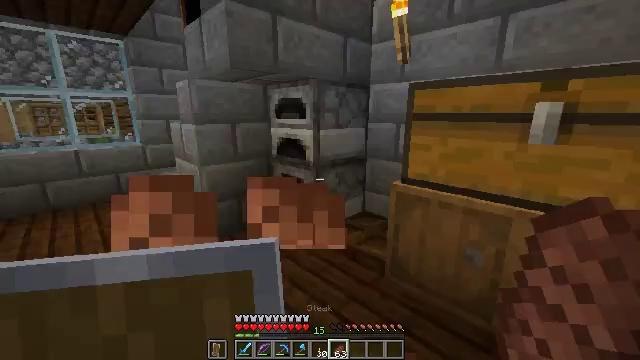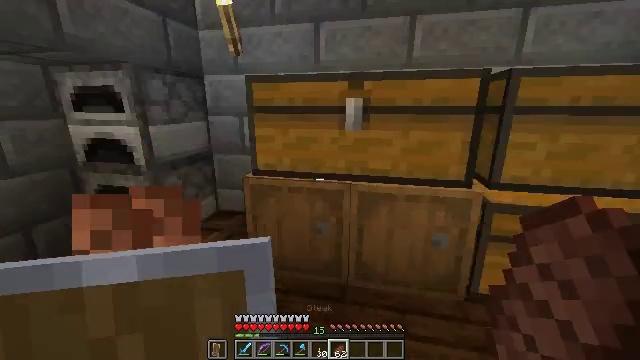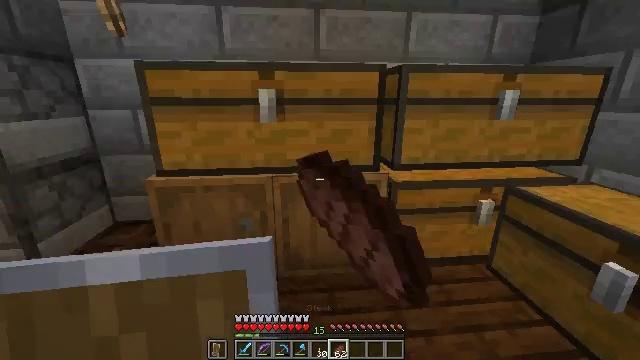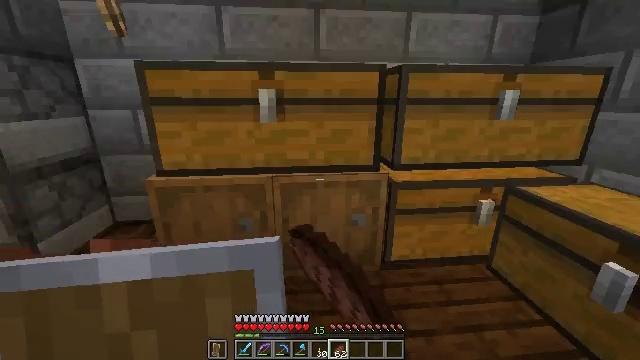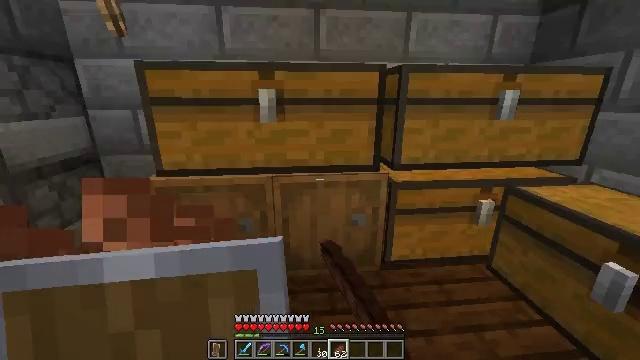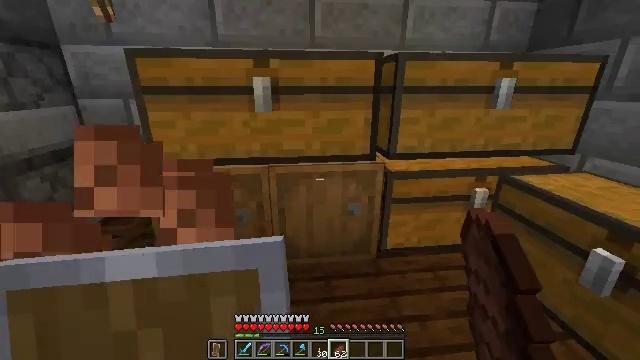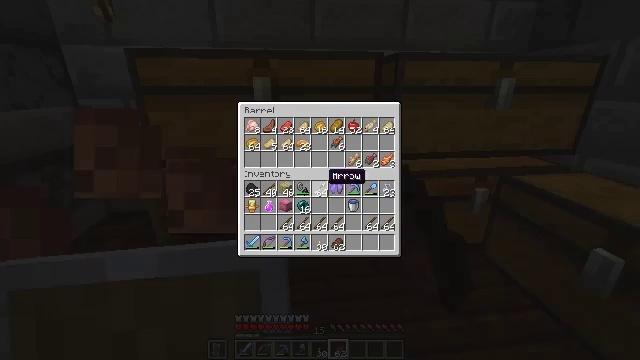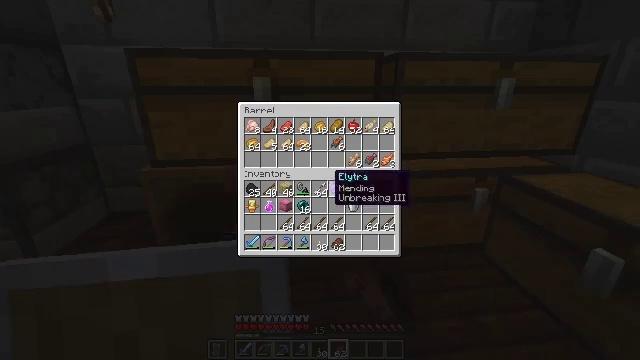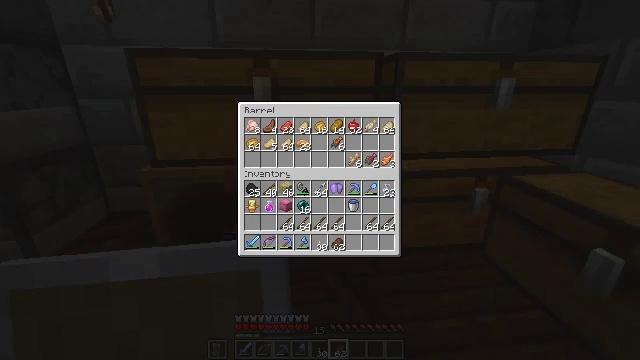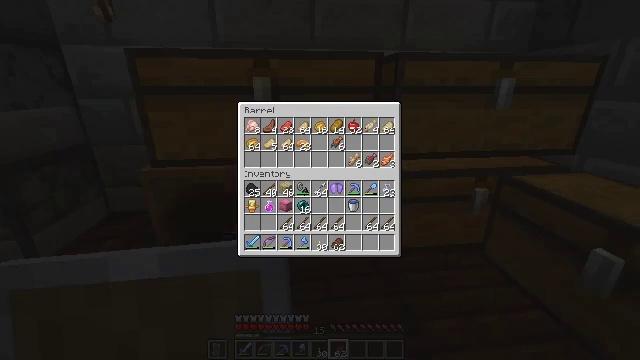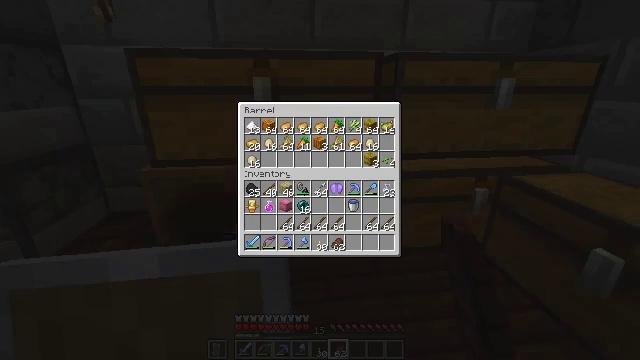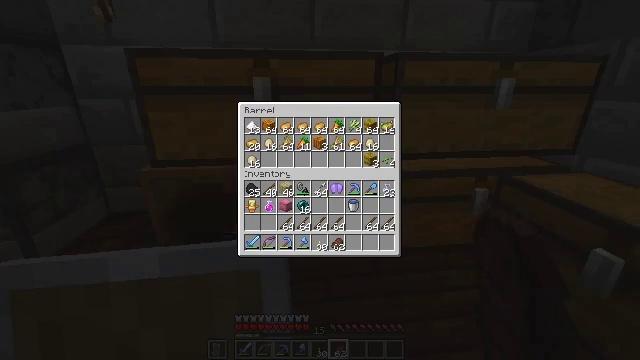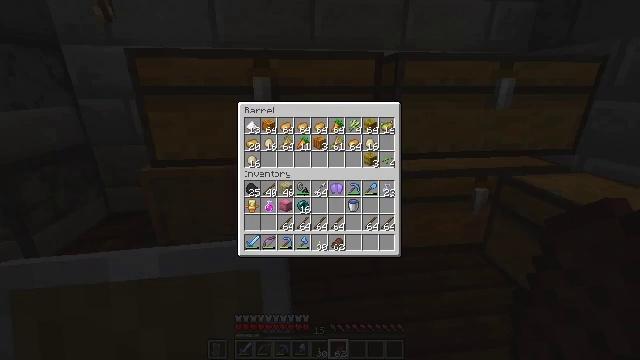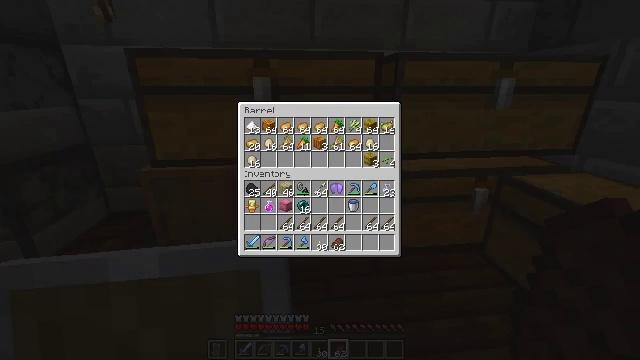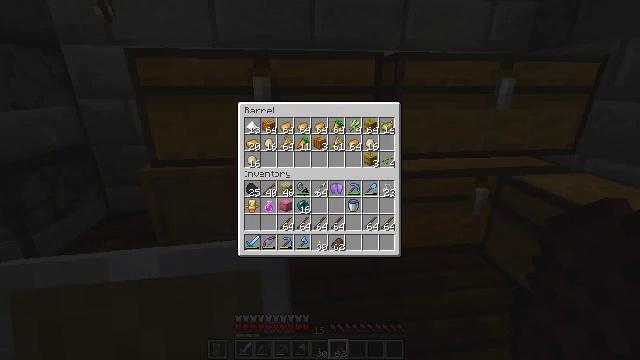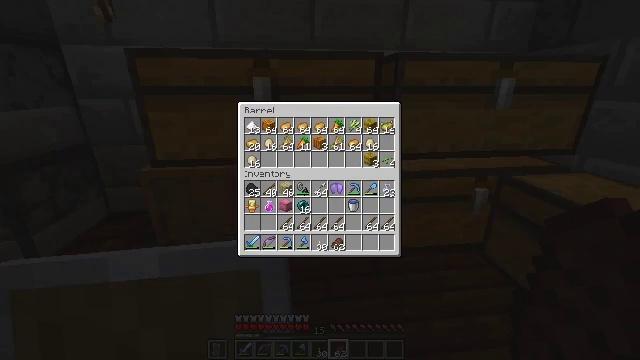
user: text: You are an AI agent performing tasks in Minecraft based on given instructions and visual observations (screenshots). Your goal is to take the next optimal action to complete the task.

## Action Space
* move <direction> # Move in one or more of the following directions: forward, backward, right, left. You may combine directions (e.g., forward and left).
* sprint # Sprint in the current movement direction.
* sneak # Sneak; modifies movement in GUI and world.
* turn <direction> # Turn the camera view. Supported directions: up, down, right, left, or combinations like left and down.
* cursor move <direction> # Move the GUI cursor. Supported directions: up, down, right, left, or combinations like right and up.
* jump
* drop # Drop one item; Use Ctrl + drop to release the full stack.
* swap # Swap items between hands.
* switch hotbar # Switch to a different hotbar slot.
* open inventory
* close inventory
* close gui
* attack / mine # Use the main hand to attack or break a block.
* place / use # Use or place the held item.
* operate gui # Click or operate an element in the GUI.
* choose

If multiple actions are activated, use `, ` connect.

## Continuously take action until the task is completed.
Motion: motion action
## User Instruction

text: Construct a beehive at the crafting table.
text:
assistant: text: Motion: turn right and down, use / place
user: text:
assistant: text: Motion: turn right and down, use / place
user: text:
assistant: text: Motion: use / place
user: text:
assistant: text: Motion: use / place
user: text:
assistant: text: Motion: turn down, use / place
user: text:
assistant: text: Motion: open gui
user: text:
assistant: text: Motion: no_op
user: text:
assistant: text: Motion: cursor move right and up
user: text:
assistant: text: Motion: cursor move right
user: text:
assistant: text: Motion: no_op
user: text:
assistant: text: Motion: no_op
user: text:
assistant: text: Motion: no_op
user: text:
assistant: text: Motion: cursor move up
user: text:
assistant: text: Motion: no_op
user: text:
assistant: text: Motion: cursor move right
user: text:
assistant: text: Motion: cursor move right and up
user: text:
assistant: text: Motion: no_op
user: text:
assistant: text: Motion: no_op
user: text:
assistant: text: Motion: cursor move down
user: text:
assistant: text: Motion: no_op
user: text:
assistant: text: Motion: no_op
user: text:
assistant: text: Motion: no_op
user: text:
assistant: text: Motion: turn right and down, close gui
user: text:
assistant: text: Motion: turn right and down
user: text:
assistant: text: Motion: turn right and up
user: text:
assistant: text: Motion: turn right and up
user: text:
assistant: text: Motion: turn right and up
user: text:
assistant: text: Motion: no_op
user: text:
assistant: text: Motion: no_op
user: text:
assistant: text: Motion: open inventory